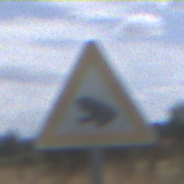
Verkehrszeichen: AmphibienwanderungRechts
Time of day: Midday
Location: Outdoor (Nature)
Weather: PartlyCloudy
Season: NotSpecified
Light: Natural